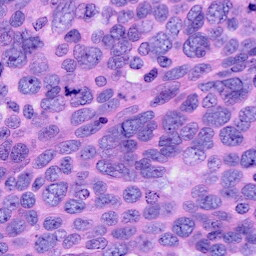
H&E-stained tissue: Ovarian